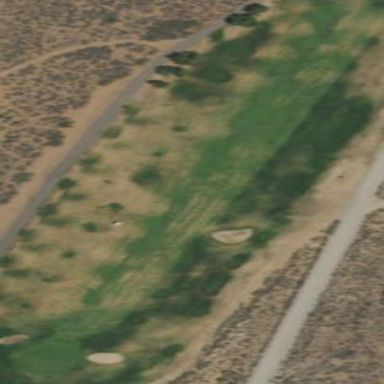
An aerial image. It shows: Scenic golf fairway.